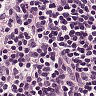
Metastatic tissue present: no